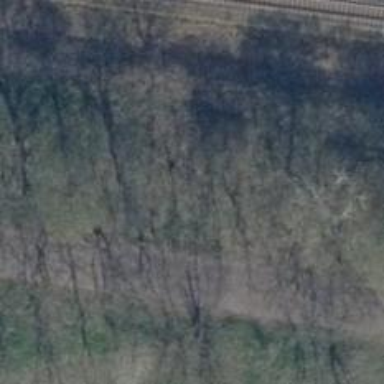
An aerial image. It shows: Row of deciduous broadleaved trees.